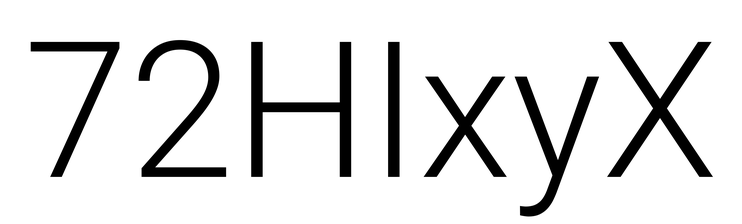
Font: Roboto_Light